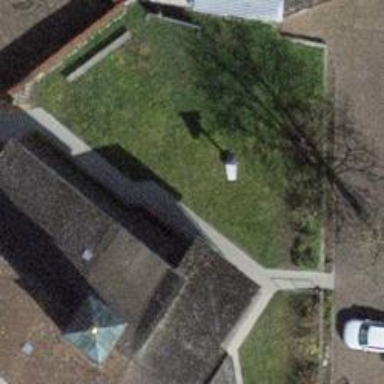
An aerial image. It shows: Wayside cross with historic significance.